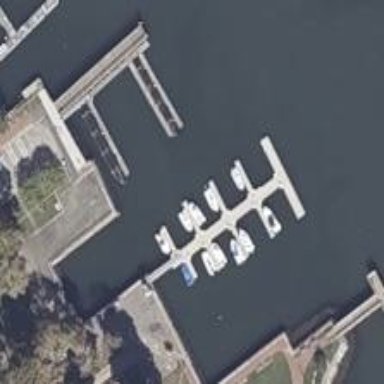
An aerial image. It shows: Man-made pier.